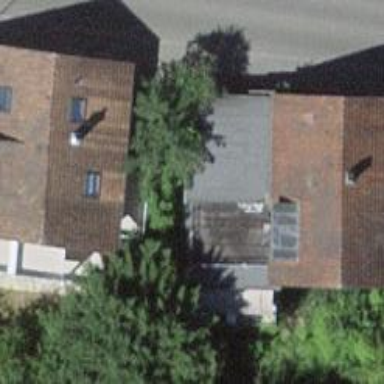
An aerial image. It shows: Building with tile roof.